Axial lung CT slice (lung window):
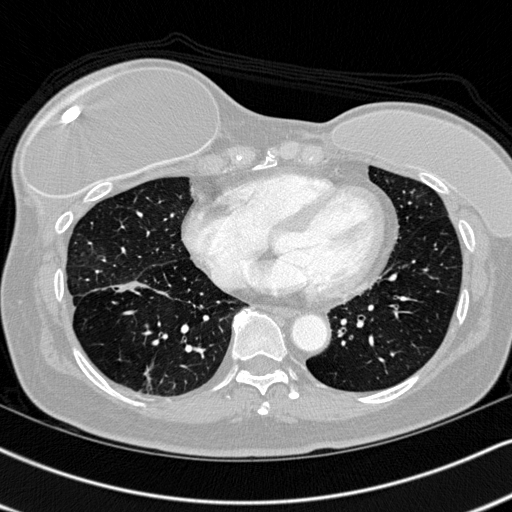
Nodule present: no